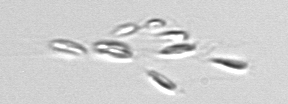
Label: Dinobryon